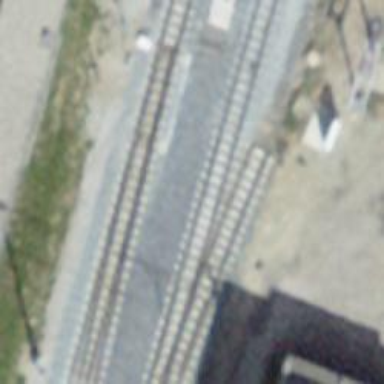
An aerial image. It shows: Railway switch.